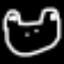
Label: frog